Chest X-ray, PA view. Patient: 67 years old, sex F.
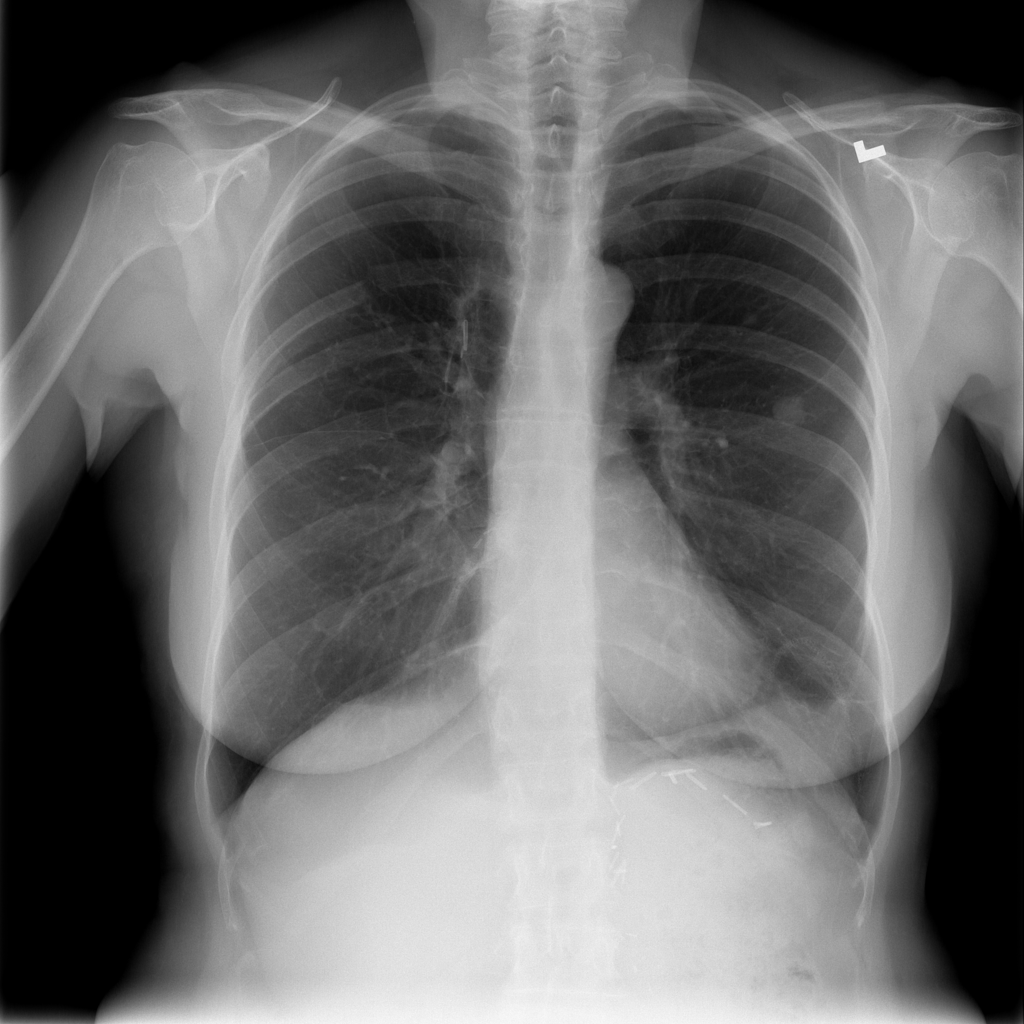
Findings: Nodule